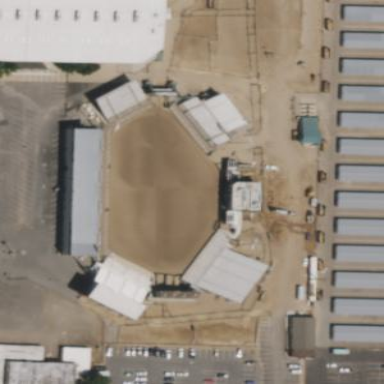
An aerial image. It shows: Equestrian pitch used for leisure and sports activities.